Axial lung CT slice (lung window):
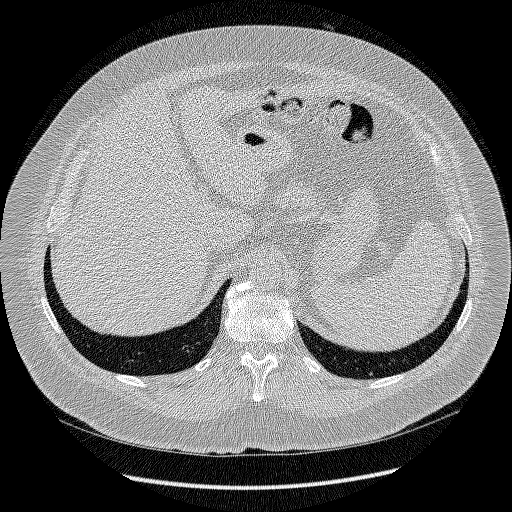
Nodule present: no